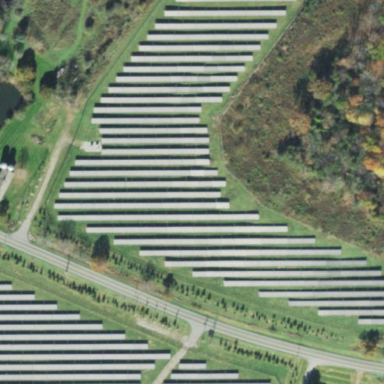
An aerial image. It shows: Solar power plant using photovoltaic technology.